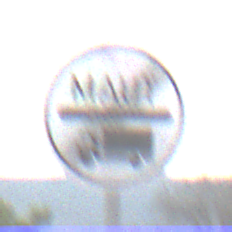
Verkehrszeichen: EndeMautpflicht
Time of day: Midday
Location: Outdoor (Nature)
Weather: PartlyCloudy
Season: NotSpecified
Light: Natural